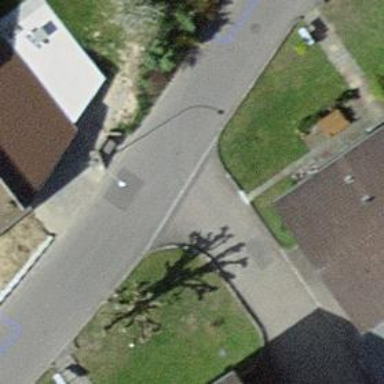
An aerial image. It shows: Smoothly paved residential road.